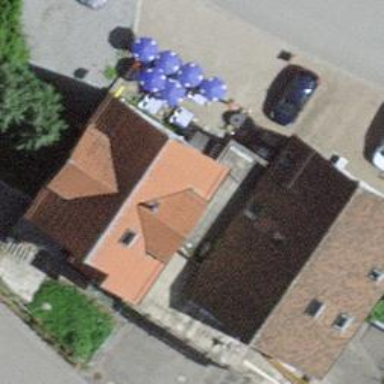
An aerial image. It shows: Restaurant building.